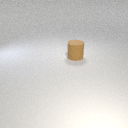
large brown rubber cylinder